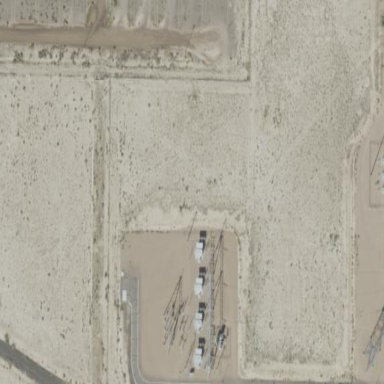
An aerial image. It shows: Outdoor power substation with transformer. The substation is protected by fence.